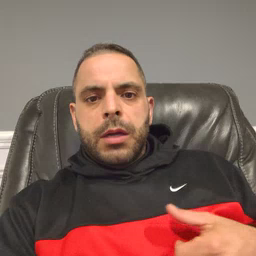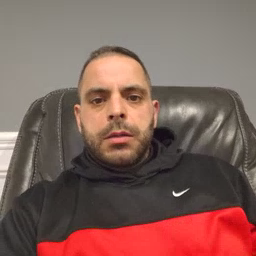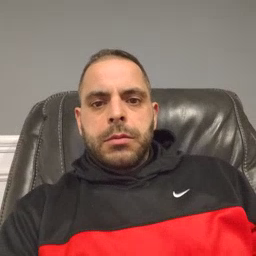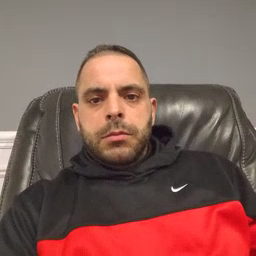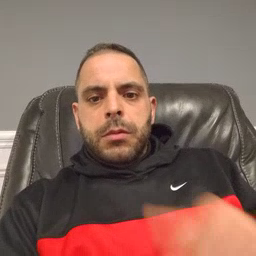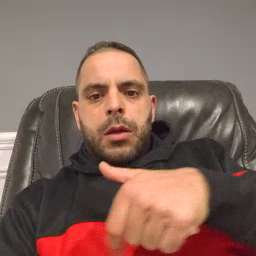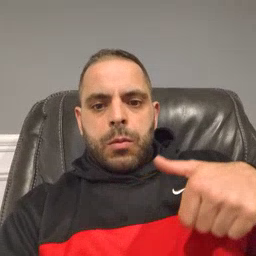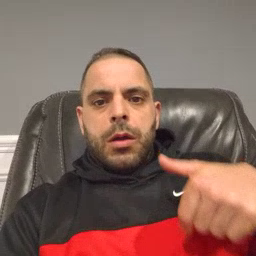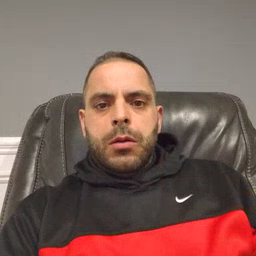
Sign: underwear